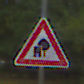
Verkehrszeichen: UnzureichendesLichtraumprofil
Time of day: Midday
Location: Outdoor (Nature)
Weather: Overcast
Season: Autumn
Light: Natural